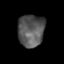
Tissue: skin
Cell type: Endothelial cells
Senescence score: 0.2555
Nuclear area (px): 840
Mean DAPI intensity: 87.393